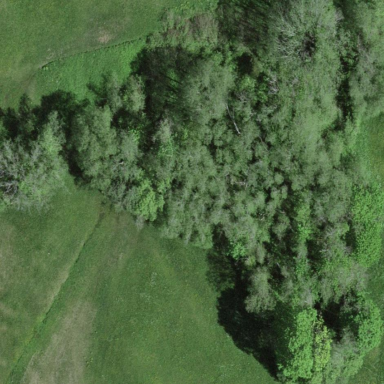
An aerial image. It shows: Forest area.